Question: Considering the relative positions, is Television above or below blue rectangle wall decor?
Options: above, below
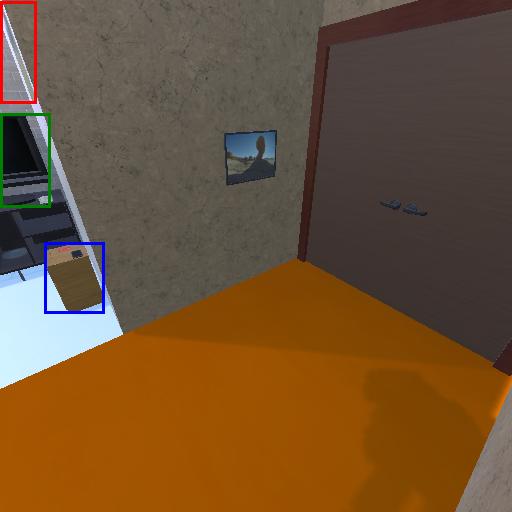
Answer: above